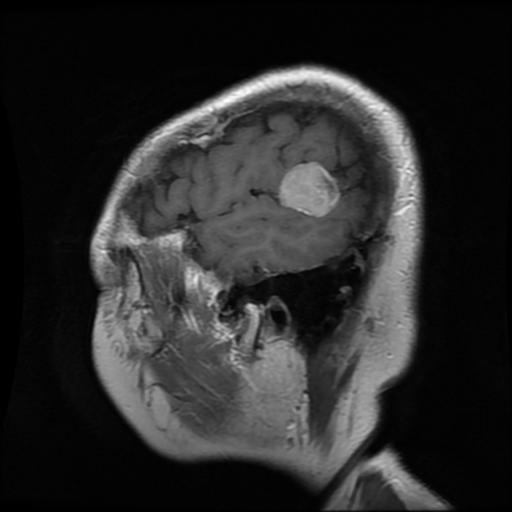
Label: meningioma